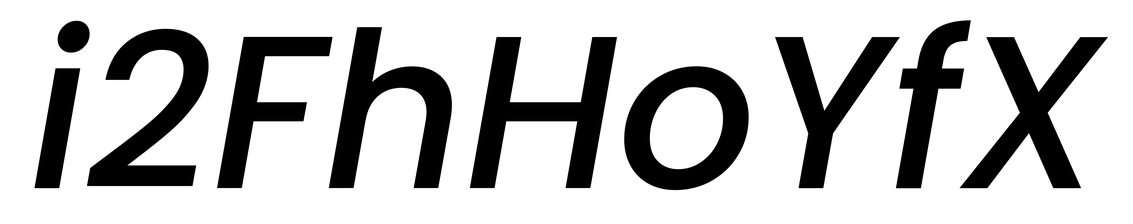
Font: Poppins-MediumItalic